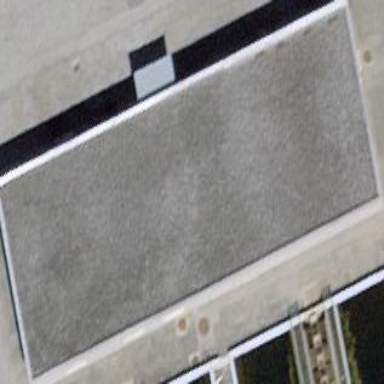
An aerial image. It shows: Building that is wastewater plant.